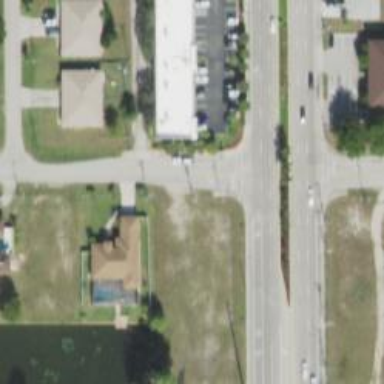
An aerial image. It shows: Uncontrolled road crossing.